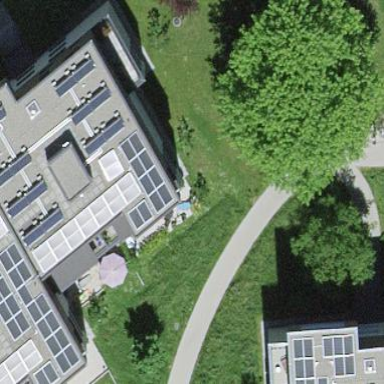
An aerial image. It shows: Residential building with flat roof.